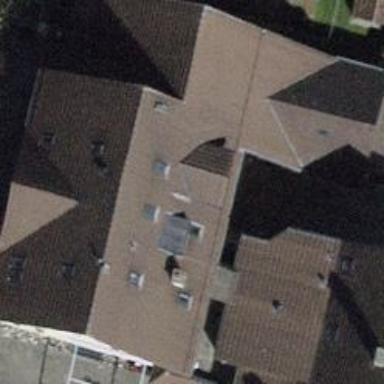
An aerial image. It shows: Building with tile roof.